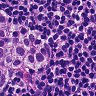
Metastatic tissue present: yes